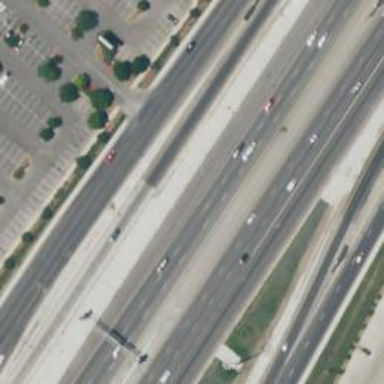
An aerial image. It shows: Asphalt road at the secondary link level.